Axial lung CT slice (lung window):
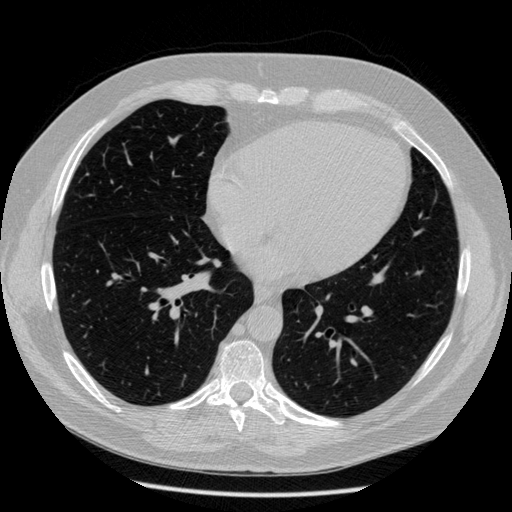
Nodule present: no